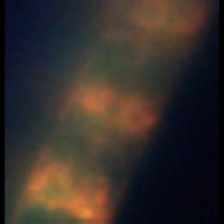
Taxon: Chaetoceros
Group: Diatoms